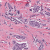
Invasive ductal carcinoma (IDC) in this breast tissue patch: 1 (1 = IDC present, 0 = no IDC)